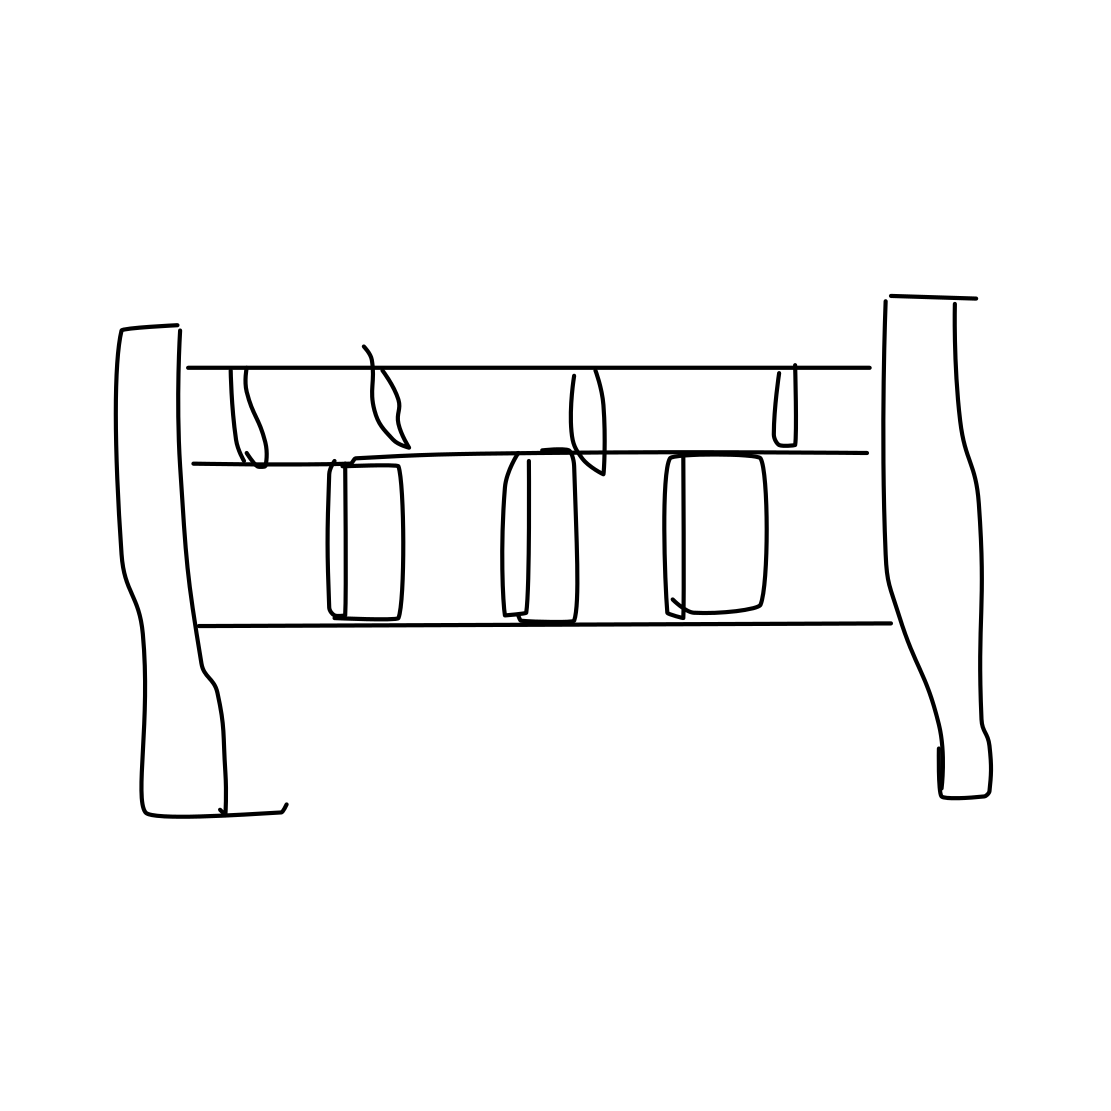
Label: bookshelf